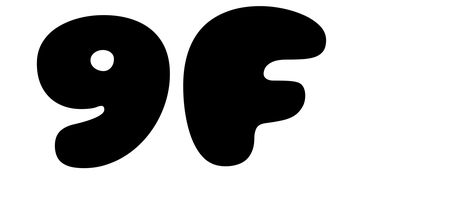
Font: Gluten_Black